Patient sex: M
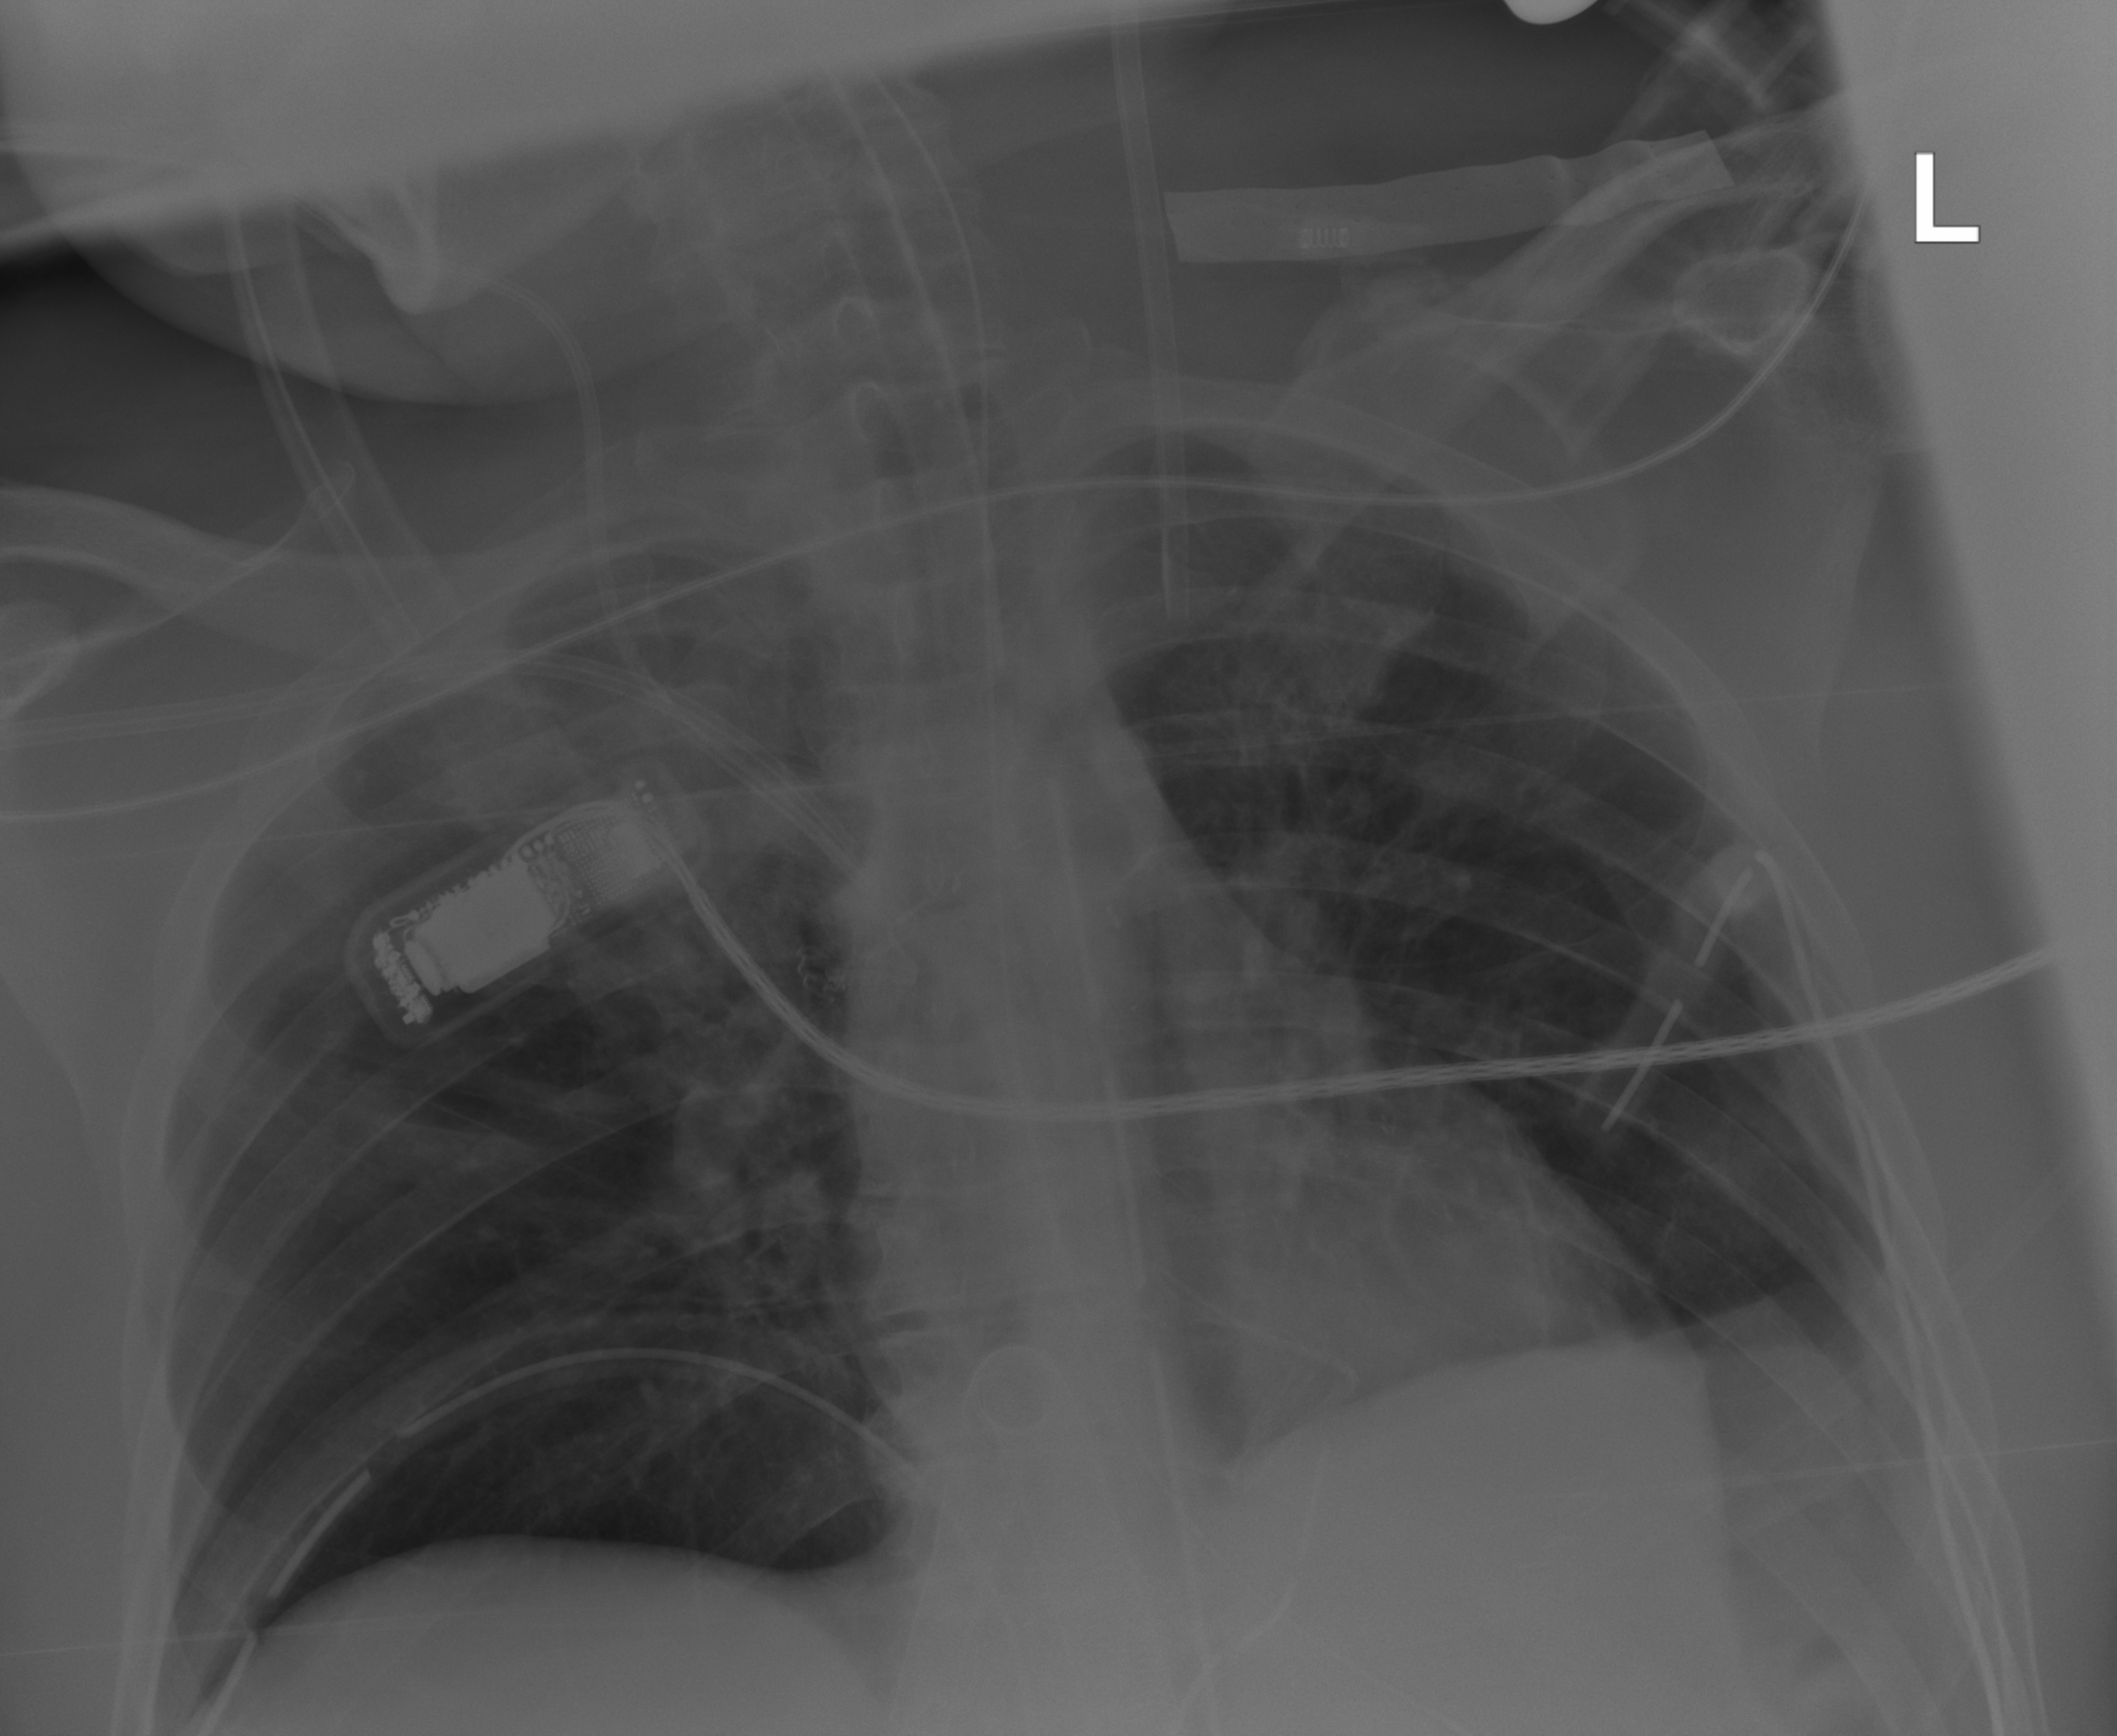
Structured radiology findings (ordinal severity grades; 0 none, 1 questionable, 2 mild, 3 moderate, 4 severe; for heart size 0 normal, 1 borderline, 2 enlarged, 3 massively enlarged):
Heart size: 0
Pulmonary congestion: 2
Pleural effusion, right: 0
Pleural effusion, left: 2
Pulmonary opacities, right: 2
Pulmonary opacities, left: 0
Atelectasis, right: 0
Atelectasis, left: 0